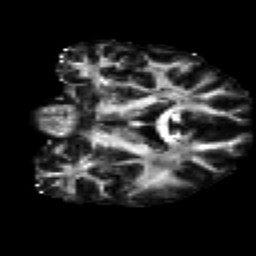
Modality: FA
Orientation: coronal
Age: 33
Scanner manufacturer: siemens
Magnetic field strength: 3 T
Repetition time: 2.2 s
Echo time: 0.084 s